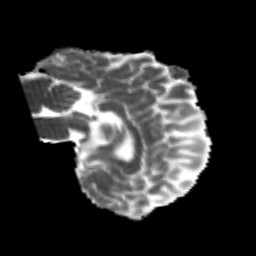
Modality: MD
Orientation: sagittal
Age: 25
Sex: male
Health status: healthy
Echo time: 0.074 s